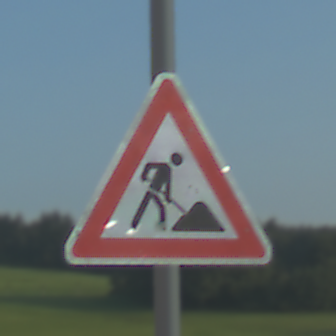
Verkehrszeichen: Arbeitsstelle
Umgebung: Outdoor, Nature
Tageszeit: MorningAfternoon
Wetter: Clear
Licht: Natural
Jahreszeit: NotSpecified
Kontrast: HighContrast